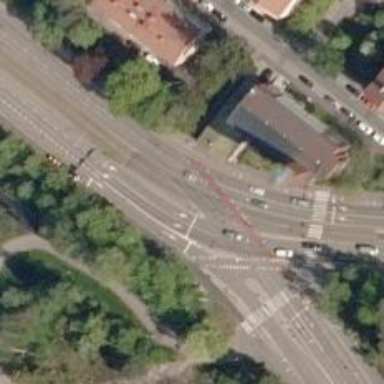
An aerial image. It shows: Tram level crossing on the railway.